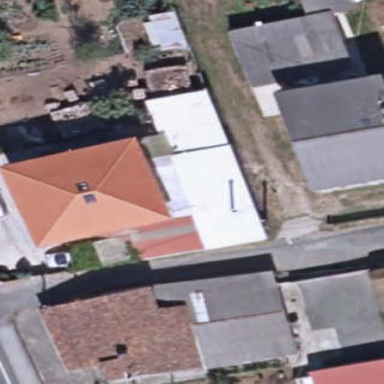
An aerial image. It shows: Simple and straightforward house.